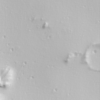
Label: not_dusty